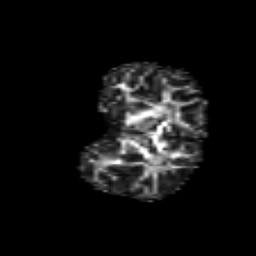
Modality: FA
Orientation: coronal
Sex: female
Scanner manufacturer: siemens
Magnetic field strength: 3 T
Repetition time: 5 s
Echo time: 0.071 s